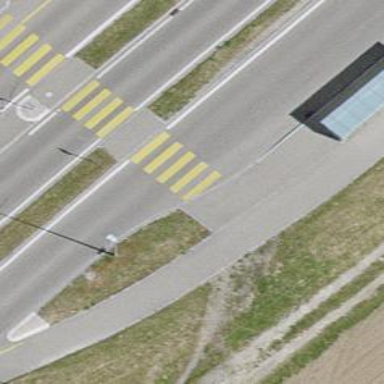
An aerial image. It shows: Traffic calming island.